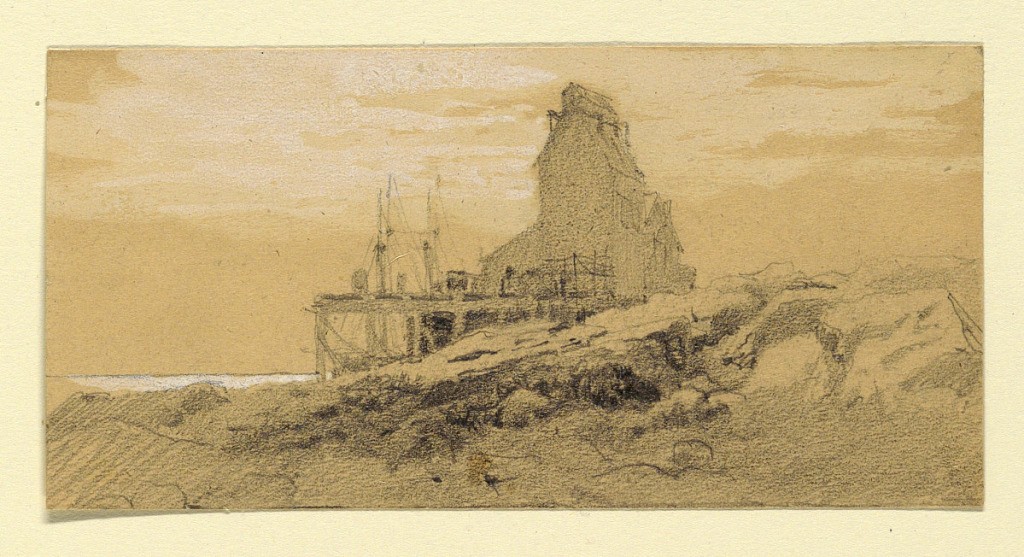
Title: Factory at the shore.
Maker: Howard Russell Butler, American, 1856 - 1934
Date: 1880–90
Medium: Black crayon. White heightening. Light brown paper.
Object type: Drawing
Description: Horizontal rectangle. Boulders are iin the foreground. Behind them rise in the center a loading bridge and group of buildings. Sailboats are behind the bridge. The sea is at left.